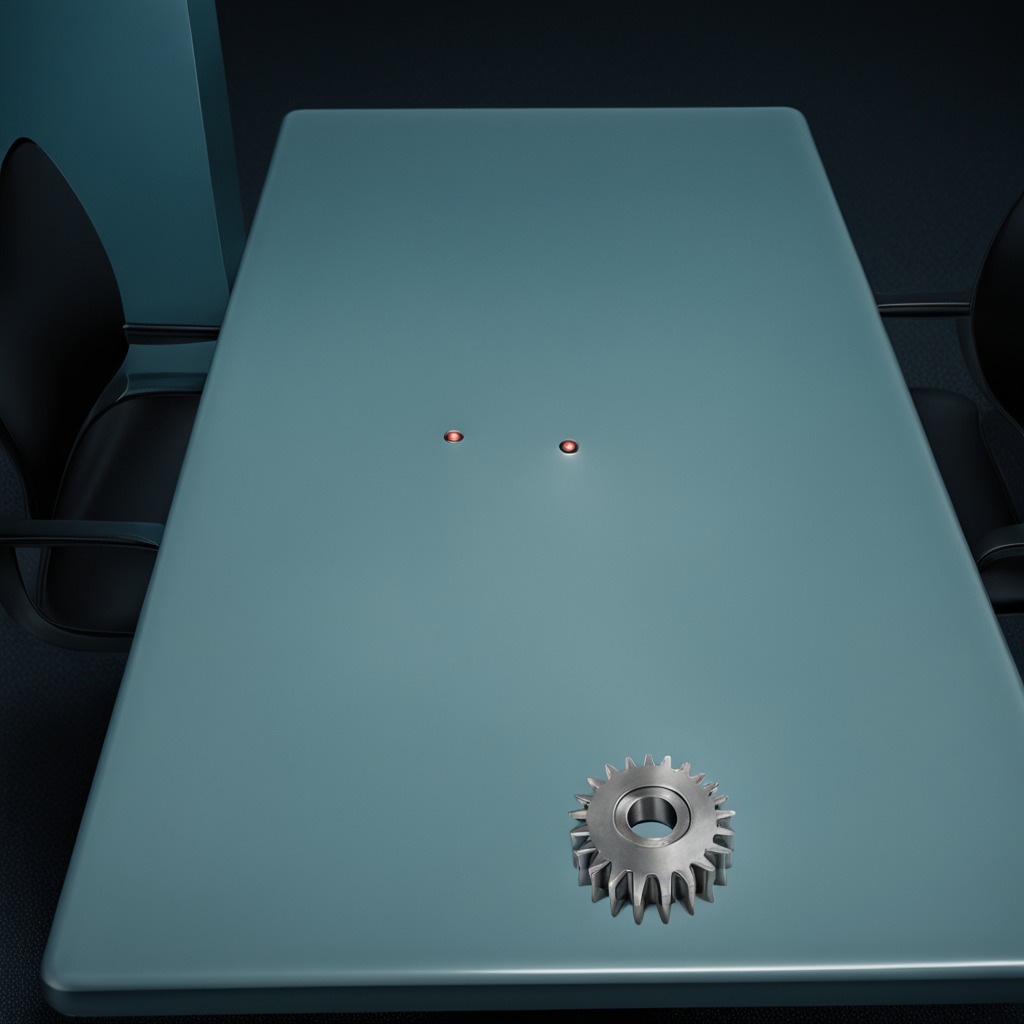
A steel gear with teeth is lying on a clean empty table in a railway signal maintenance room lit by harsh overhead fluorescents.